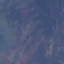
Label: HerbaceousVegetation